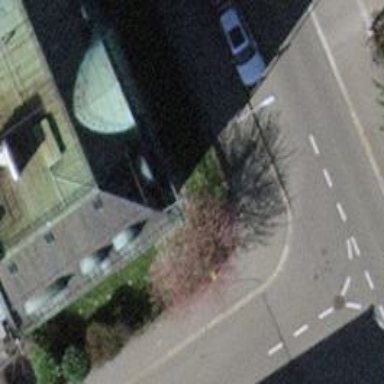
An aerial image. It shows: Post box.